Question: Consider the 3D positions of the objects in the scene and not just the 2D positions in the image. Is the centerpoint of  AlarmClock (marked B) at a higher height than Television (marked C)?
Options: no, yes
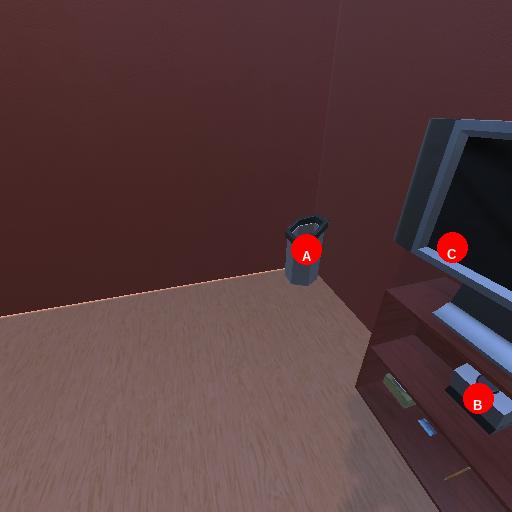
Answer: no